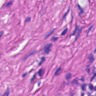
Metastatic tissue present: no